Field crop: tomato
Growth stage: 2
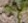
Species: solanum